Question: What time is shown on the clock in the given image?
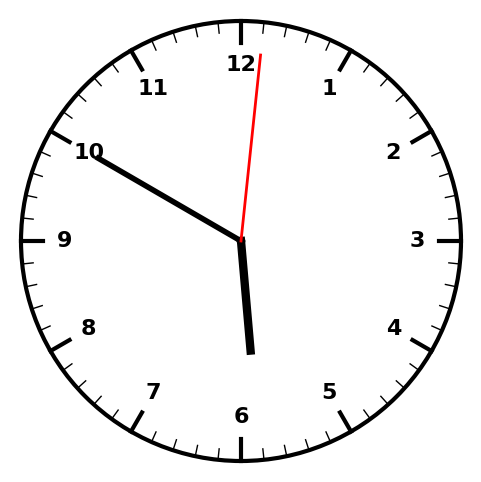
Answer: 05:50:01